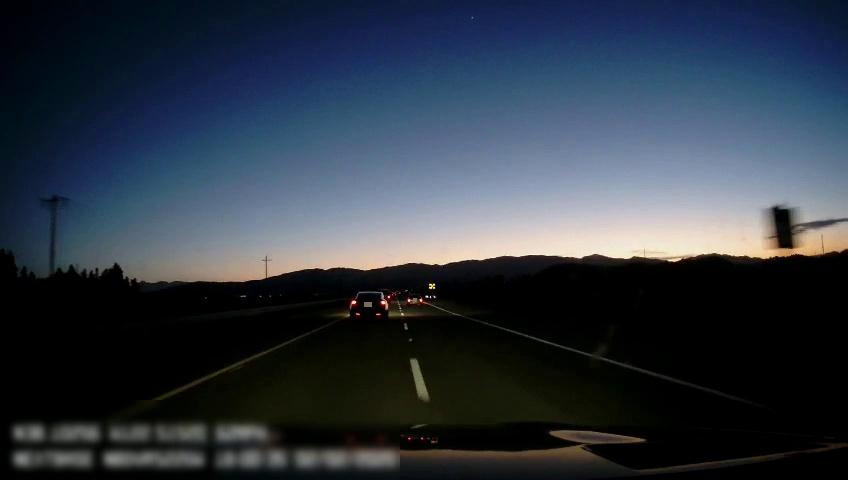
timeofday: Dusk/Dawn/Twilight
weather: Sunny
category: Drivable Space
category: Vehicles | Car
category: Vehicles | Car
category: Lanes | Current Lane
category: Lanes | Current Lane
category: Lanes | Alternate Lane
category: Traffic | Signs